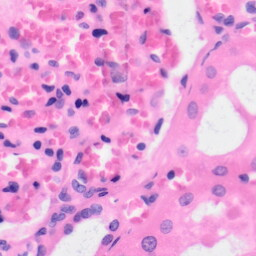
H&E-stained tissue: Kidney